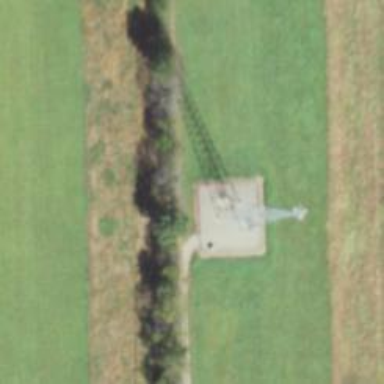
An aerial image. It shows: Communication mast tower.